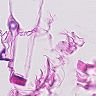
Metastatic tissue present: no